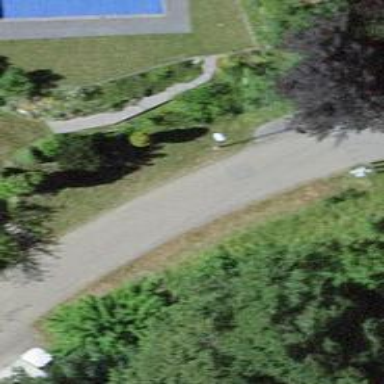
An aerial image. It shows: Sidewalk.